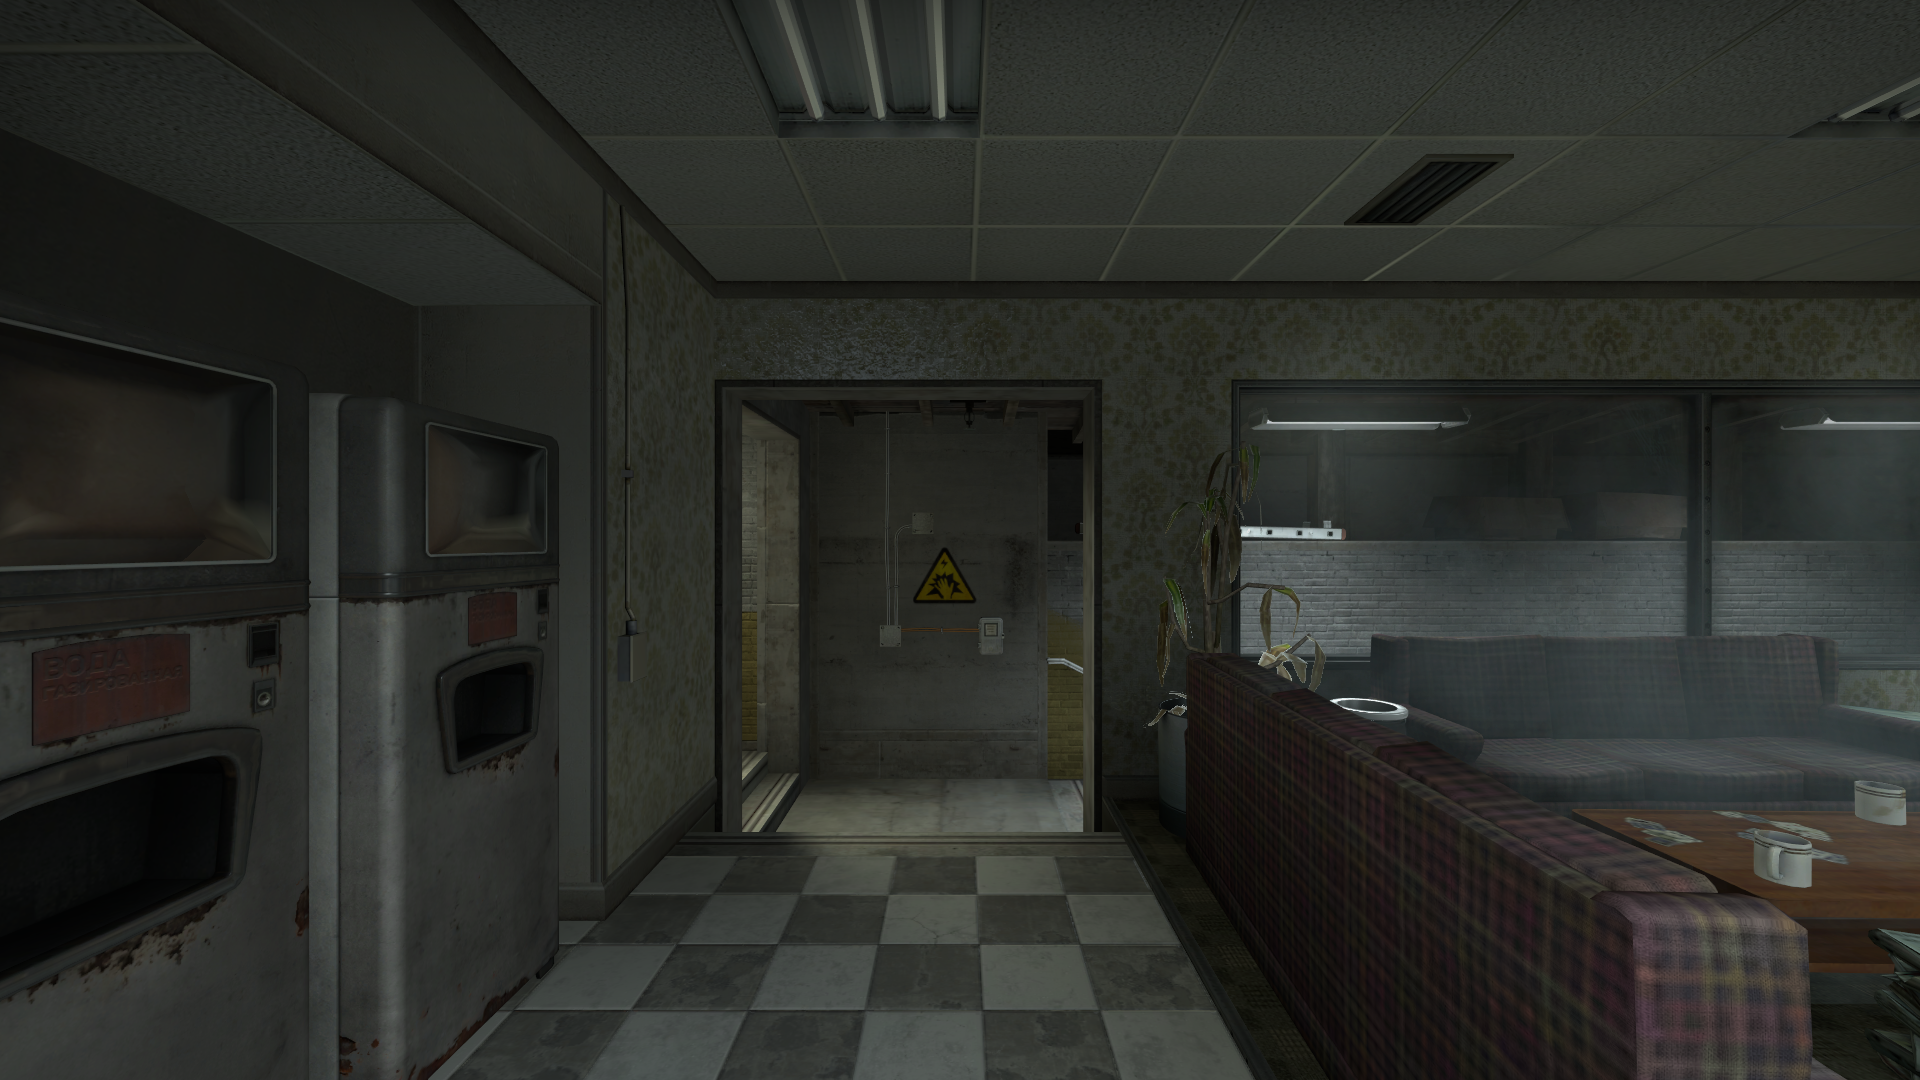
Map: de_train